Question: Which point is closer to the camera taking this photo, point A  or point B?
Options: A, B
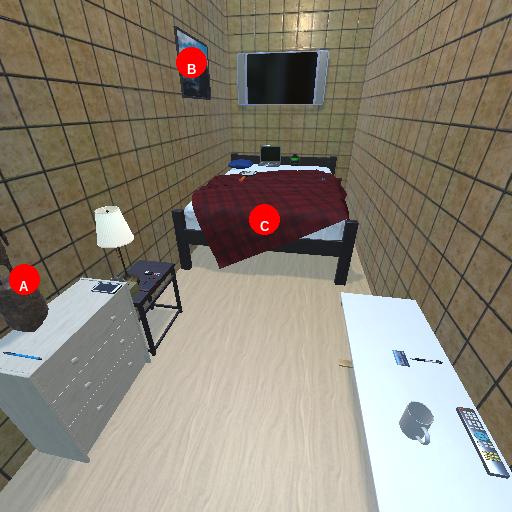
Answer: A